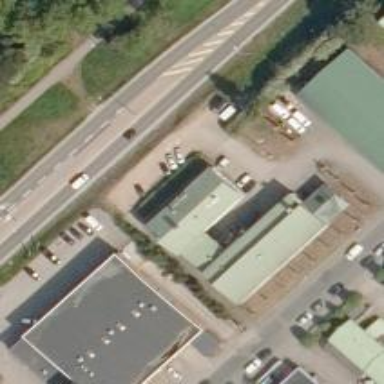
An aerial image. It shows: Wholesale shop located inside building.